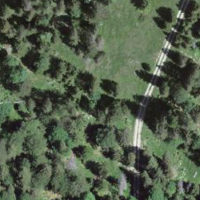
EUNIS habitat code: 44
Species observed at this site:
Vaccinium vitis-idaea